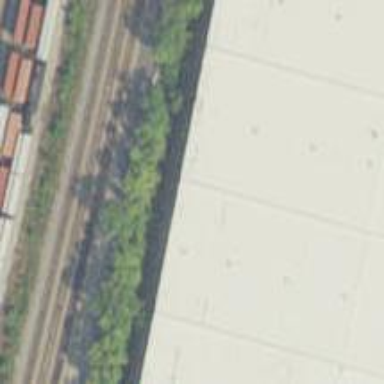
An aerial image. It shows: Disused railway spur.